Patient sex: M
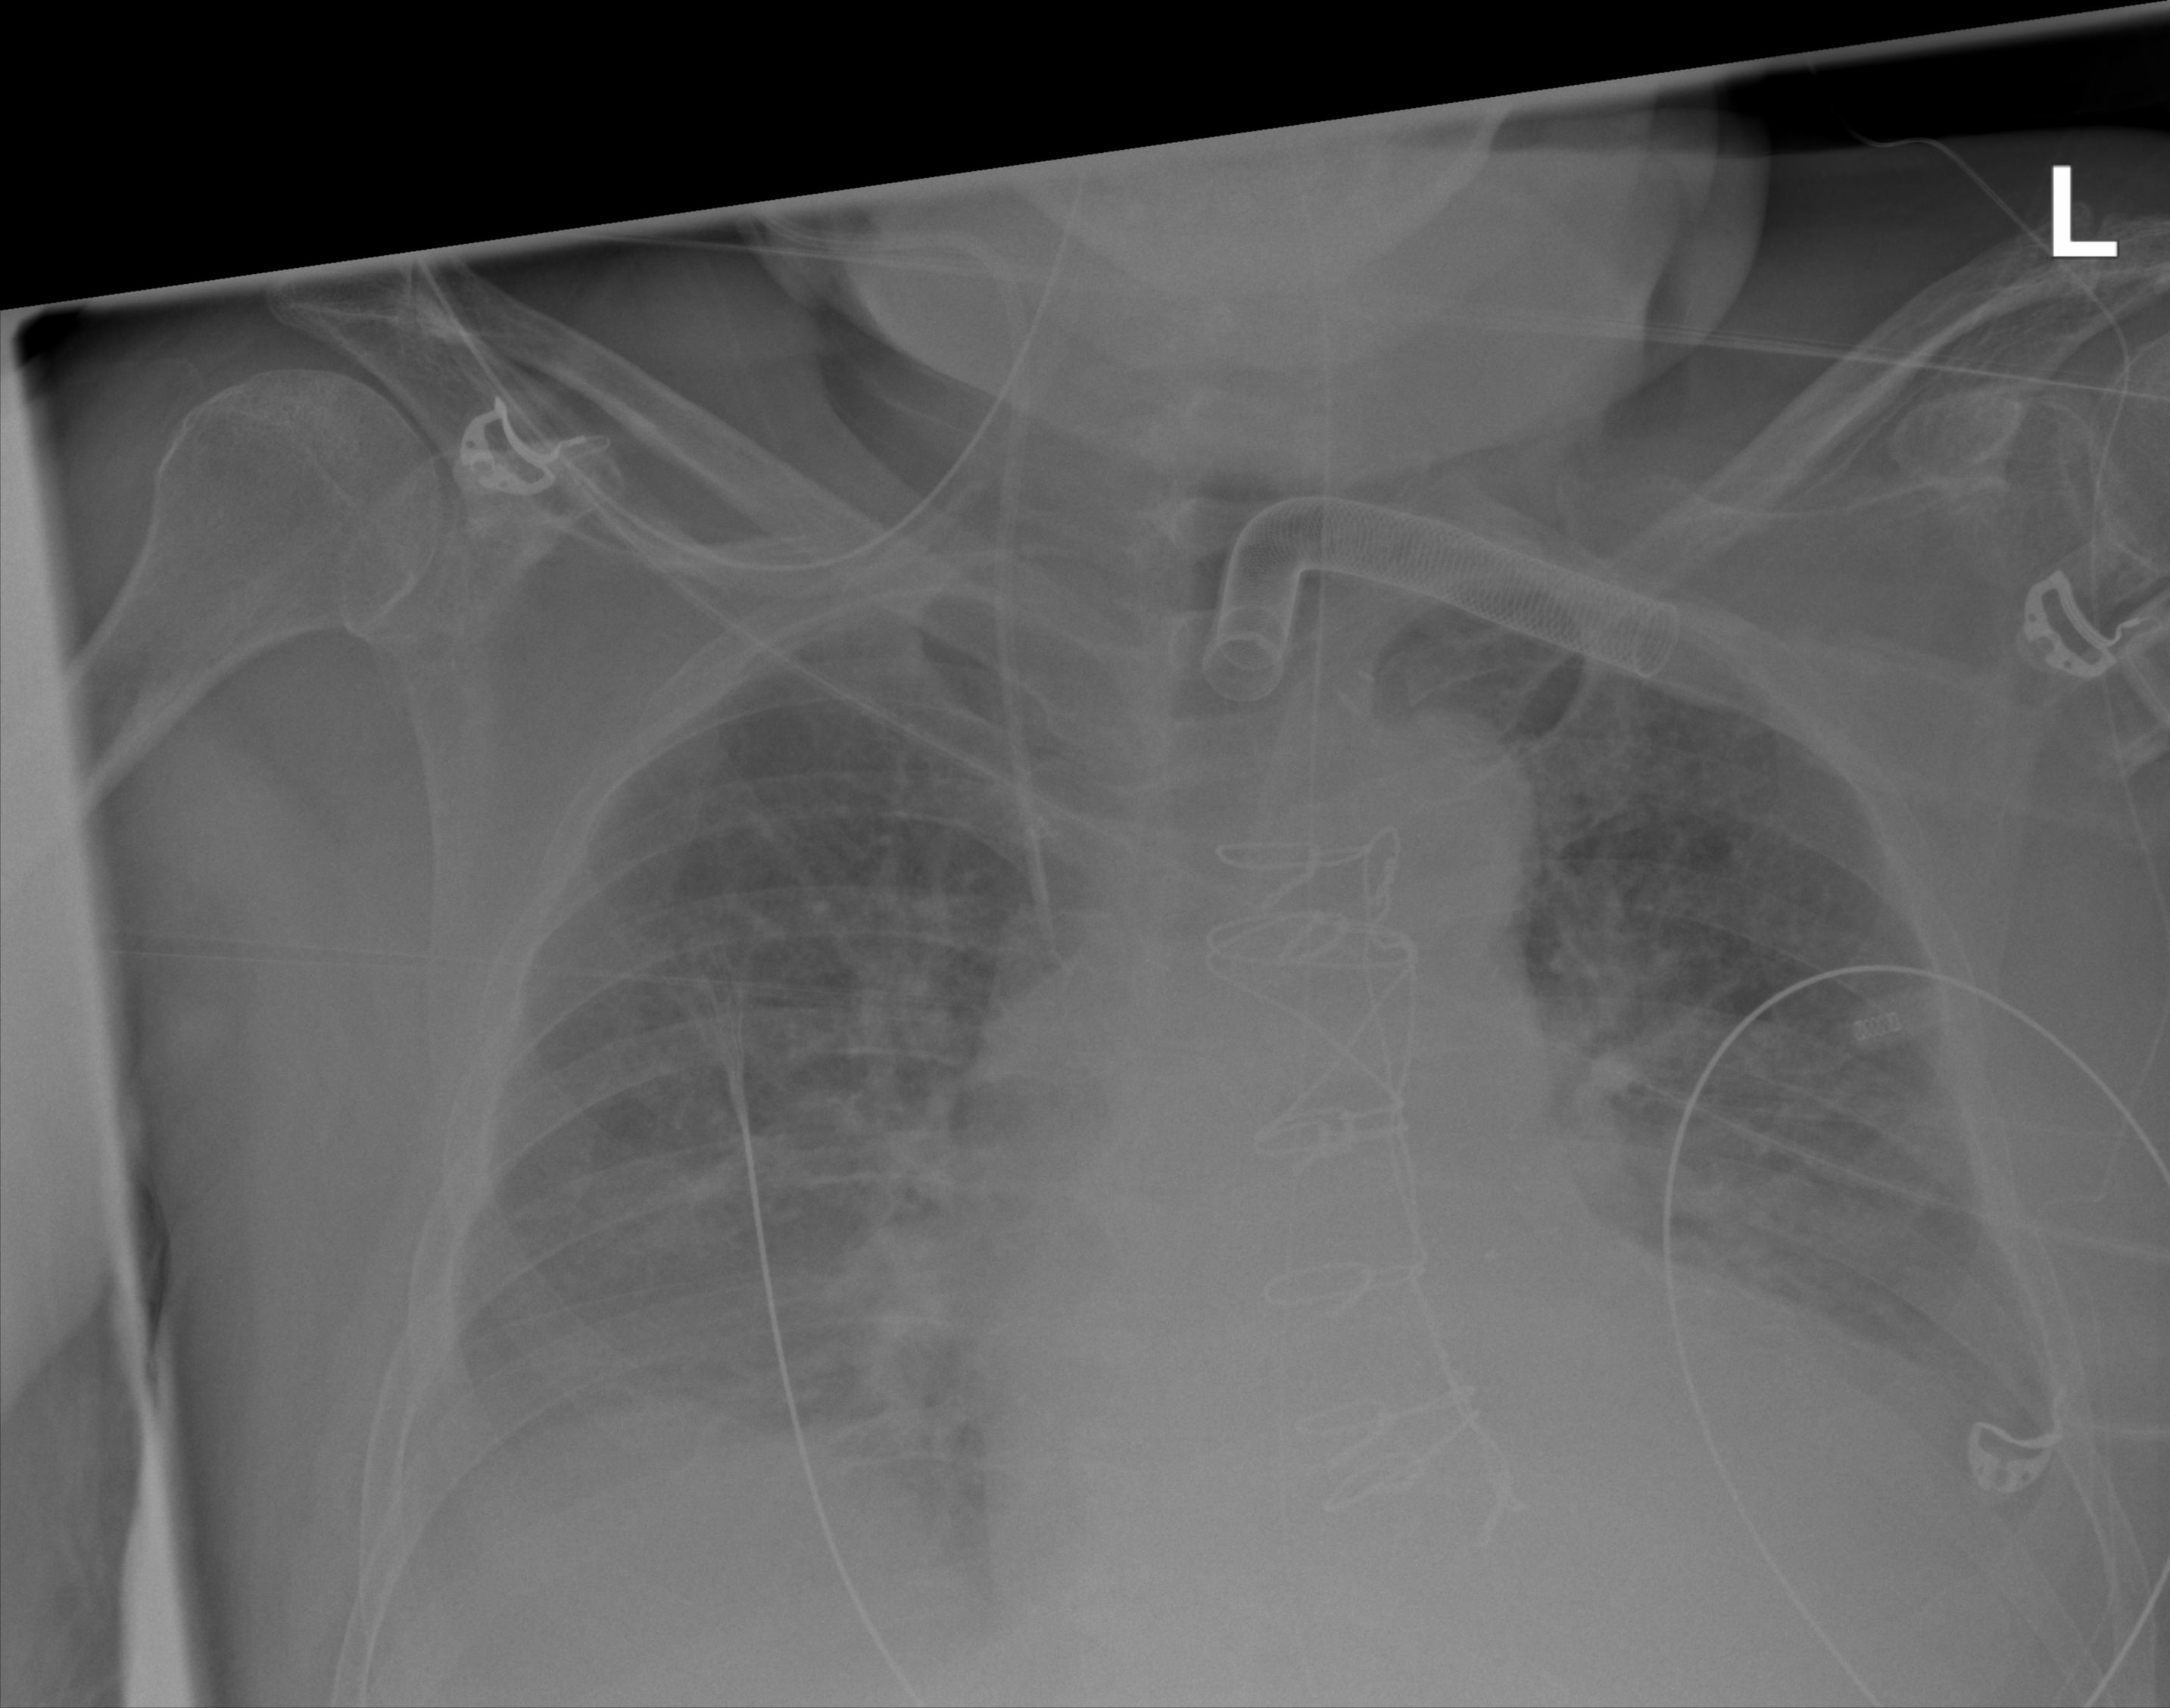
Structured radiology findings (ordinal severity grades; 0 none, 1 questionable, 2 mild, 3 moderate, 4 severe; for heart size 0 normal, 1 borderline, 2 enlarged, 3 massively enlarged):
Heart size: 2
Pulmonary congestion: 2
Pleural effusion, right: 3
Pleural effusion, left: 2
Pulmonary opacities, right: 1
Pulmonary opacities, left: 1
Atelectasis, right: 2
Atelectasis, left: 2